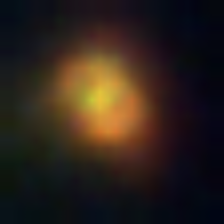
Taxon: NanoPlankton
Group: Other